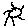
Label: sun